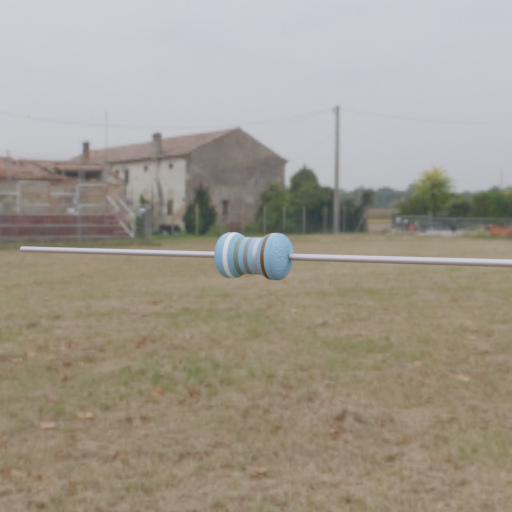
Resistor colour bands (in order): white, gray, gray, silver, brown